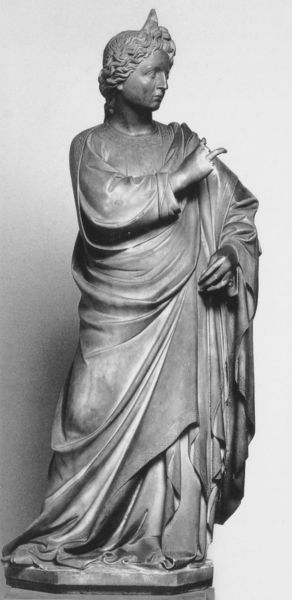
Titel: Verkündigungsgruppe
Künstler: Donatello
Institution: Florenz, Bargello
Schlagwörter: hand, finger, frau, frisur, geste, marmor, dame, arm, falten, sockel, stein, figur, gewand, haare, mantel, adel, diadem, krone, locken, skulptur, statue, ganzfigurig, plastik, fotografie, antike, schwarzweiß, göttin, statuette, rom, antik, toga, griechisch, heilige, klassik, tunika, römisch, römerin, hellenismus, priesterin, steinskulptur